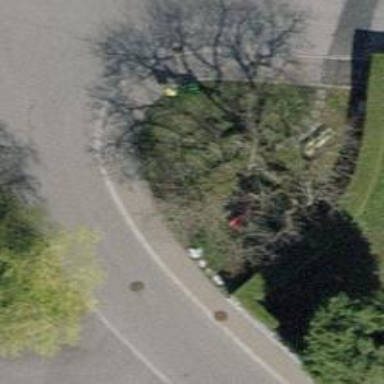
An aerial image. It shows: Red bench.